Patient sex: M
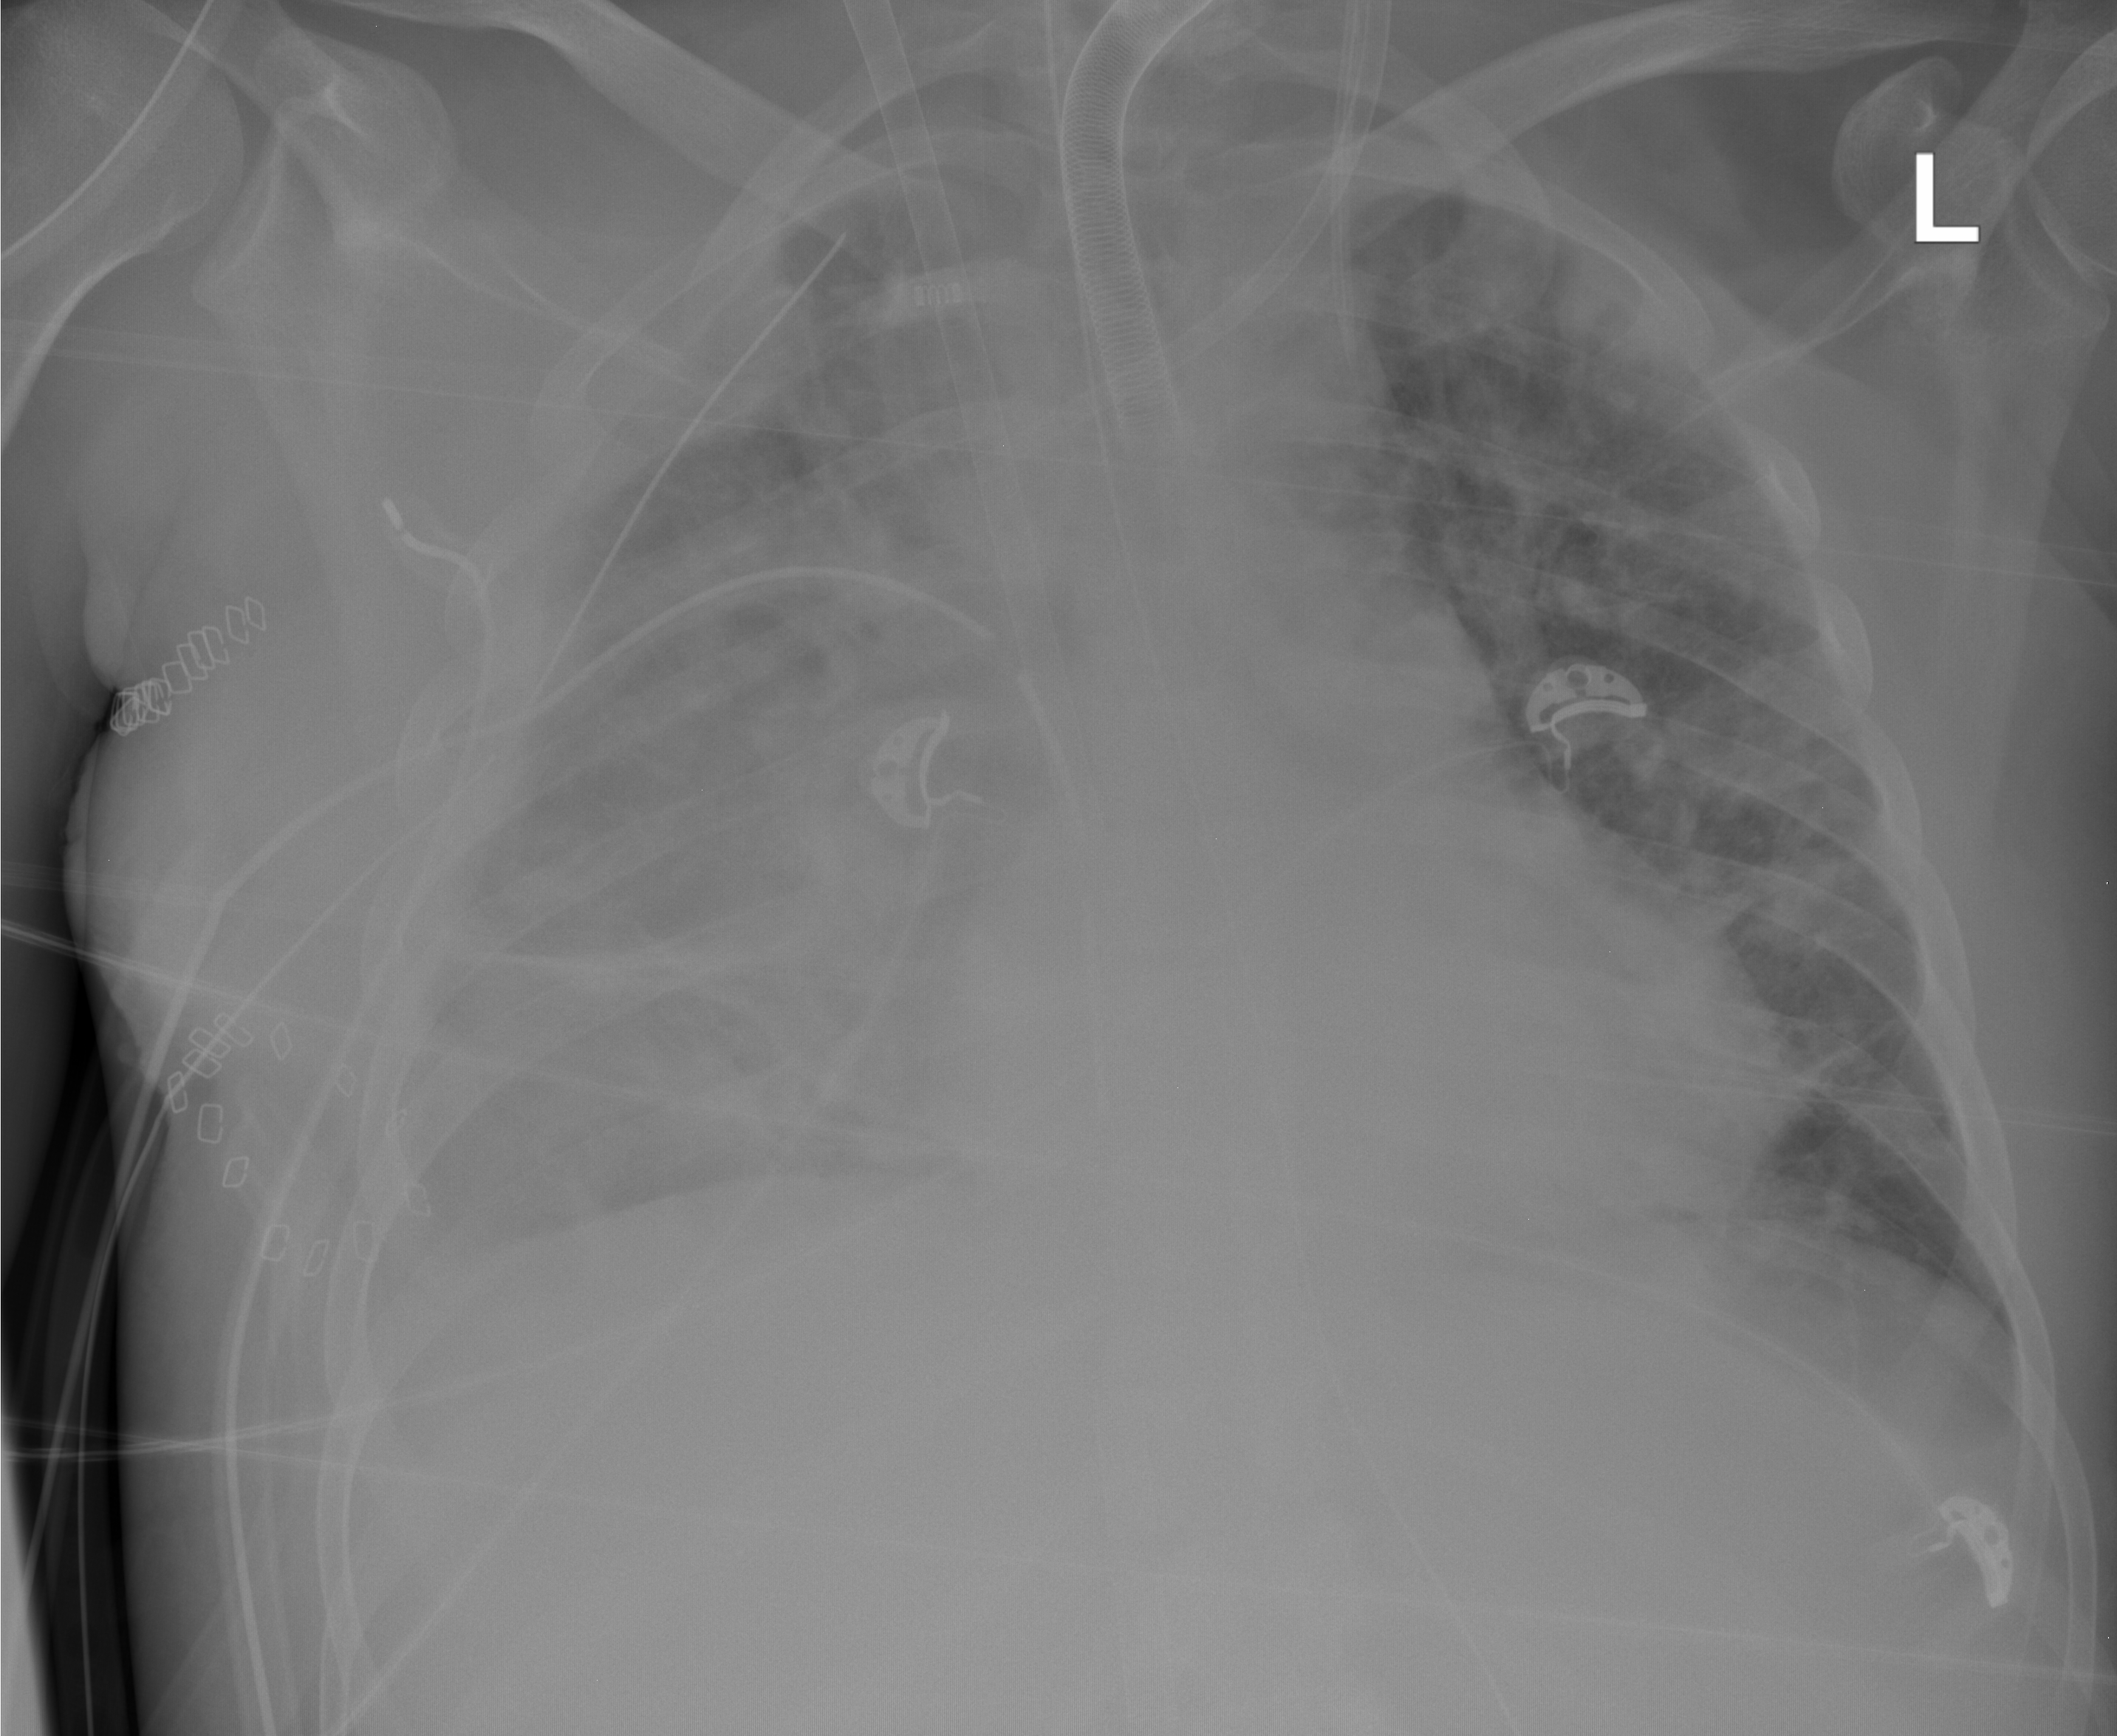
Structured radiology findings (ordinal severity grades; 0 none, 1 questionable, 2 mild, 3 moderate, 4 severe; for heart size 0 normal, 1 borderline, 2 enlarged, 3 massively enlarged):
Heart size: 1
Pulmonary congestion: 2
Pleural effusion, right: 3
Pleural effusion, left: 0
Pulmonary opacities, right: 3
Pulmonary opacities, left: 2
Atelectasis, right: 3
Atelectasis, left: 2